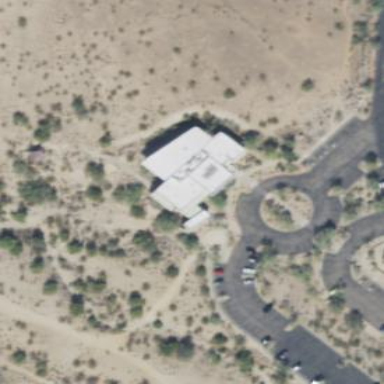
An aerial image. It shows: Community center building.